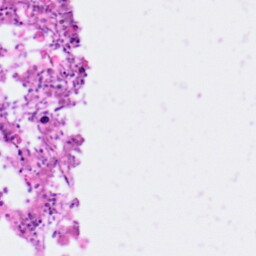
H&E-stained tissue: Pancreatic